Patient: sex M, age 71
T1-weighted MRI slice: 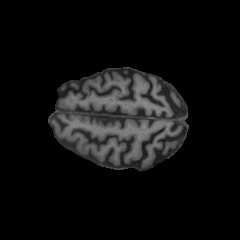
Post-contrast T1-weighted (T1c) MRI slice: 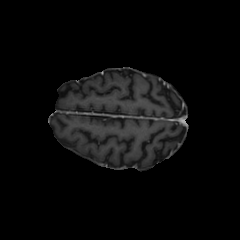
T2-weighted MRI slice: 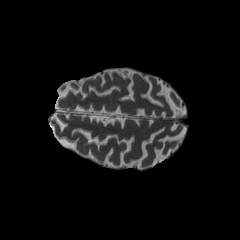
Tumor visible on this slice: no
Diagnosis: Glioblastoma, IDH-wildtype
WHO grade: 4